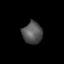
Tissue: lung
Cell type: Others
Senescence score: 0.2112
Nuclear area (px): 427
Mean DAPI intensity: 85.286